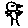
Label: bird